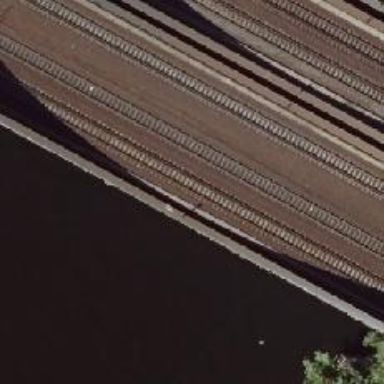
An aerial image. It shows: Solitary milestone along the railway.